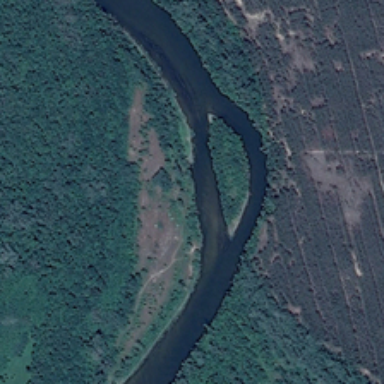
A crooked river flows through a large area .